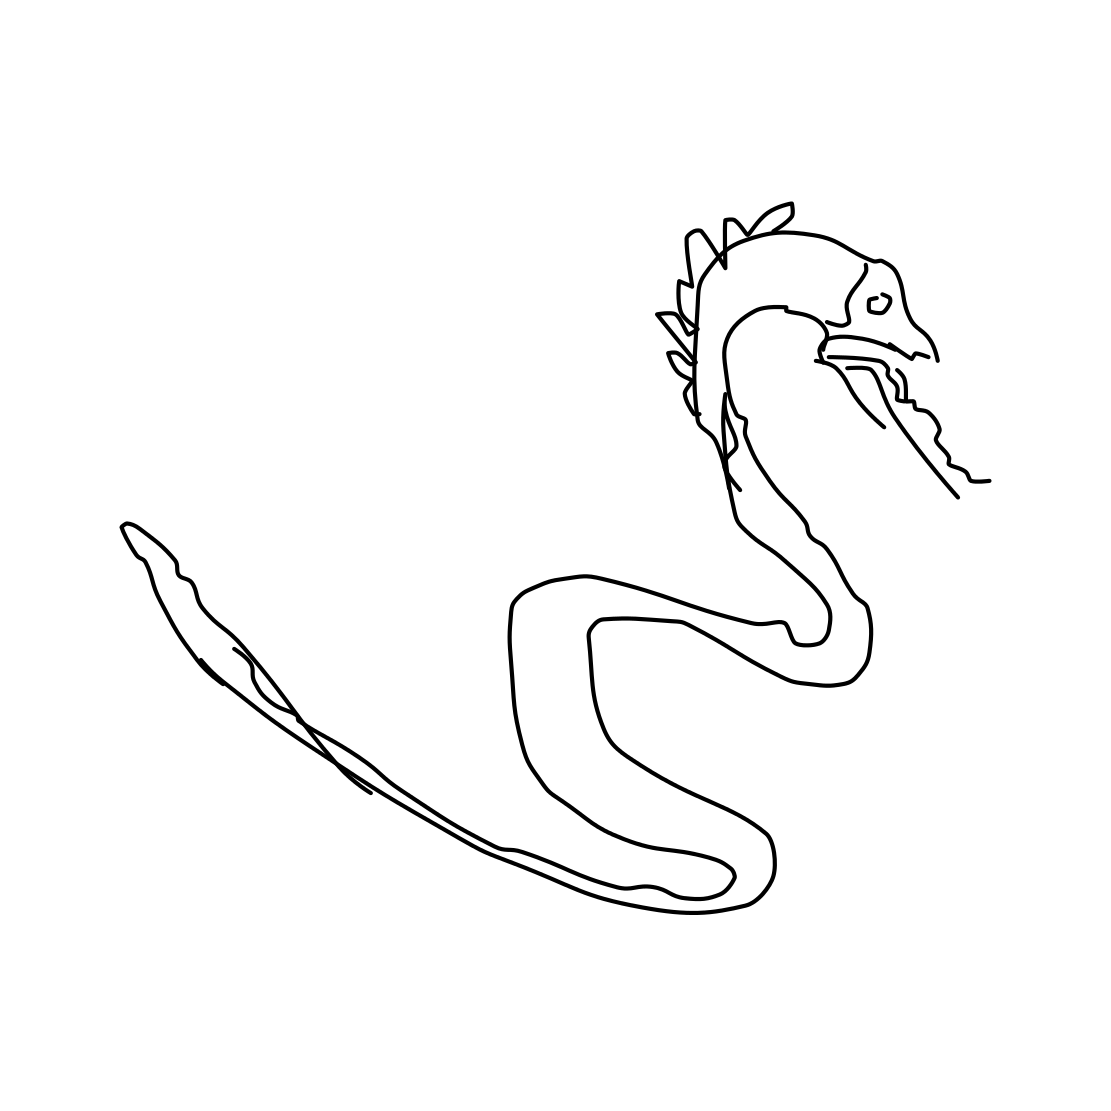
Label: dragon